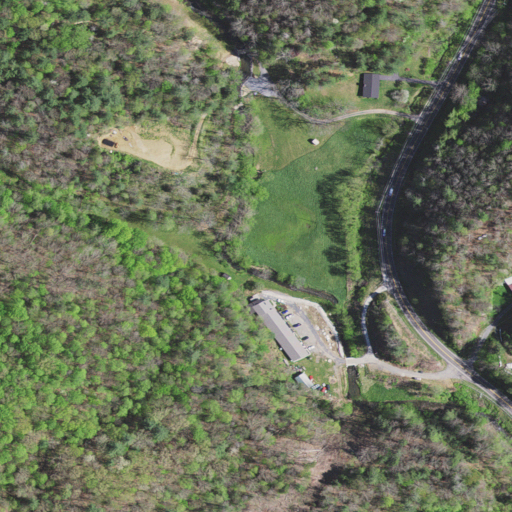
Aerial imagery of valley in Virginia named Gill Hollow containing deciduous forest, evergreen forest, pasture, open development, low intensity development, mixed forest, woody wetlands, and medium intensity development